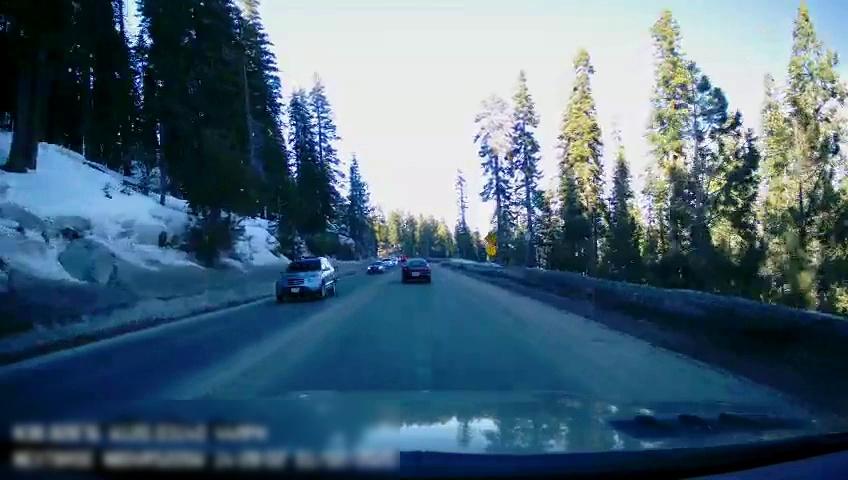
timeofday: Day
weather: Sunny
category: Drivable Space
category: Vehicles | SUV
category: Vehicles | Car
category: Vehicles | Car
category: Lanes | Opposite Lane
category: Lanes | Opposite Lane
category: Lanes | Current Lane
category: Traffic | Signs
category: Traffic | Signs